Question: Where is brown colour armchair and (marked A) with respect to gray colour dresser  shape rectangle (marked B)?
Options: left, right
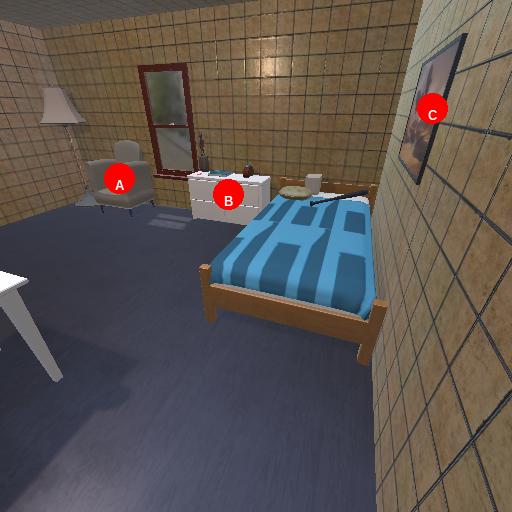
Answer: left